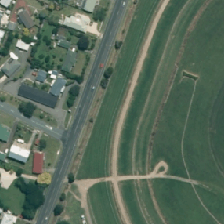
Land cover: urban_parkland